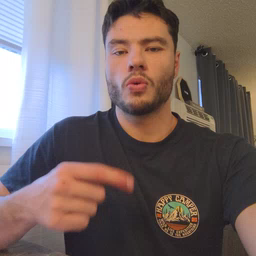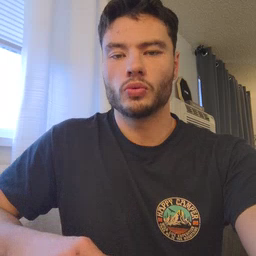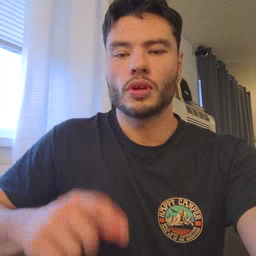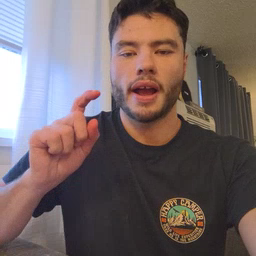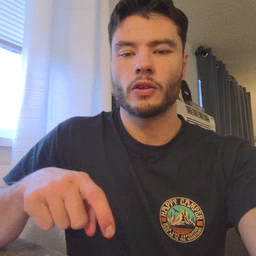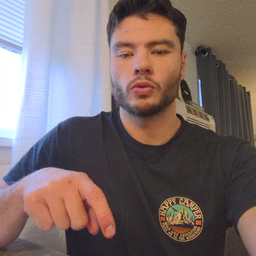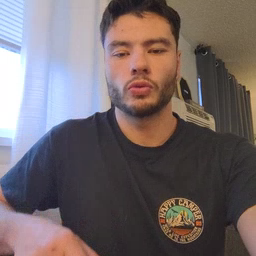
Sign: haveto